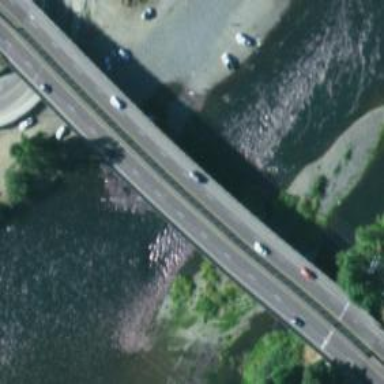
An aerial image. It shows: Man-made bridge.